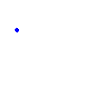
Particle: kaon